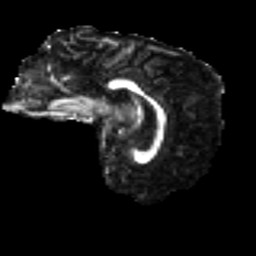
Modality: FA
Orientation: sagittal
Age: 30
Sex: female
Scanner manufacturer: ge
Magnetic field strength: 3 T
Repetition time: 7.8 s
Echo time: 0.0606 s